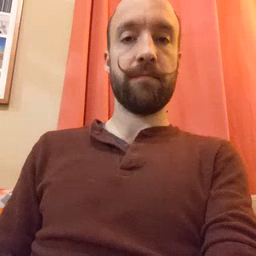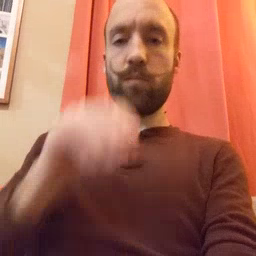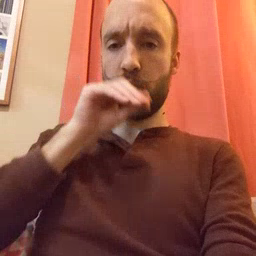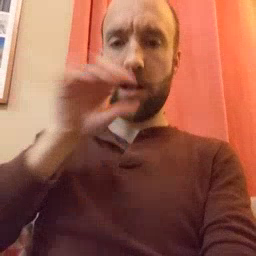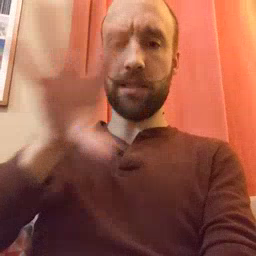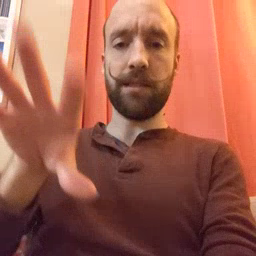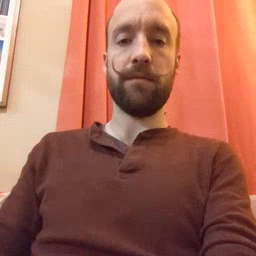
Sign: blow